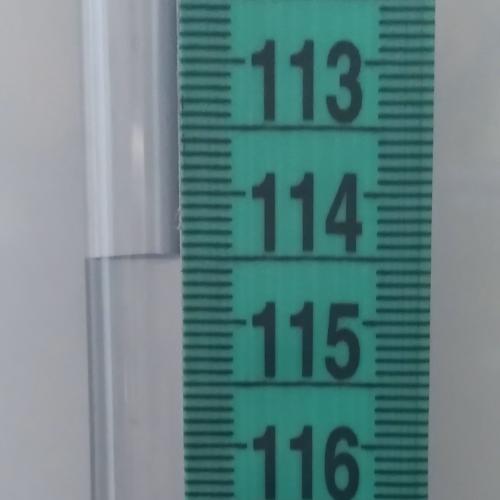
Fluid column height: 114.5 cm